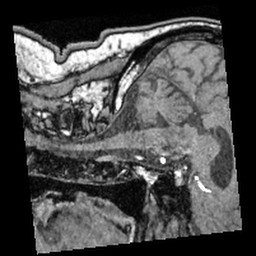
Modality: angio
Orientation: sagittal
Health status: ill
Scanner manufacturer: siemens
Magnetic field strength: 3 T
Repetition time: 0.021 s
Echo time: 0.00369 s